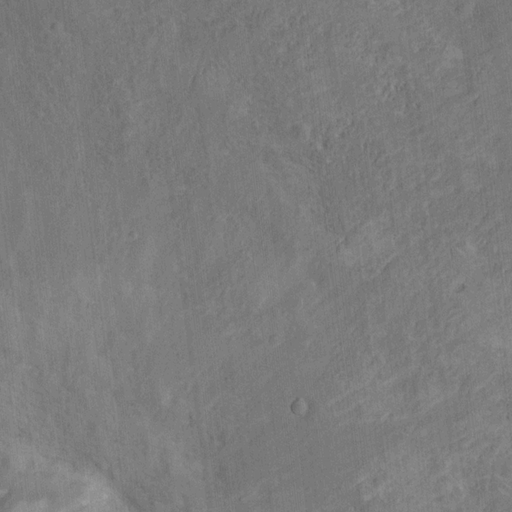
Classes present: Background